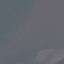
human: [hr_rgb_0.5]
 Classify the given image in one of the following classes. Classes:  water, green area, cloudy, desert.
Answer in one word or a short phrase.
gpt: water